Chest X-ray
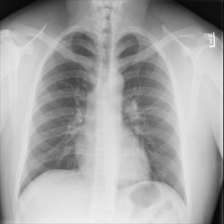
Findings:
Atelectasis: negative
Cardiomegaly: negative
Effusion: negative
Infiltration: negative
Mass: negative
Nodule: negative
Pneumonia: negative
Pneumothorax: negative
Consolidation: negative
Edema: negative
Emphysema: negative
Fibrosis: negative
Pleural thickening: negative
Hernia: negative